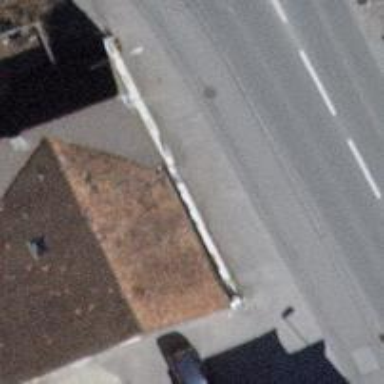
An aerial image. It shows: Restaurant.